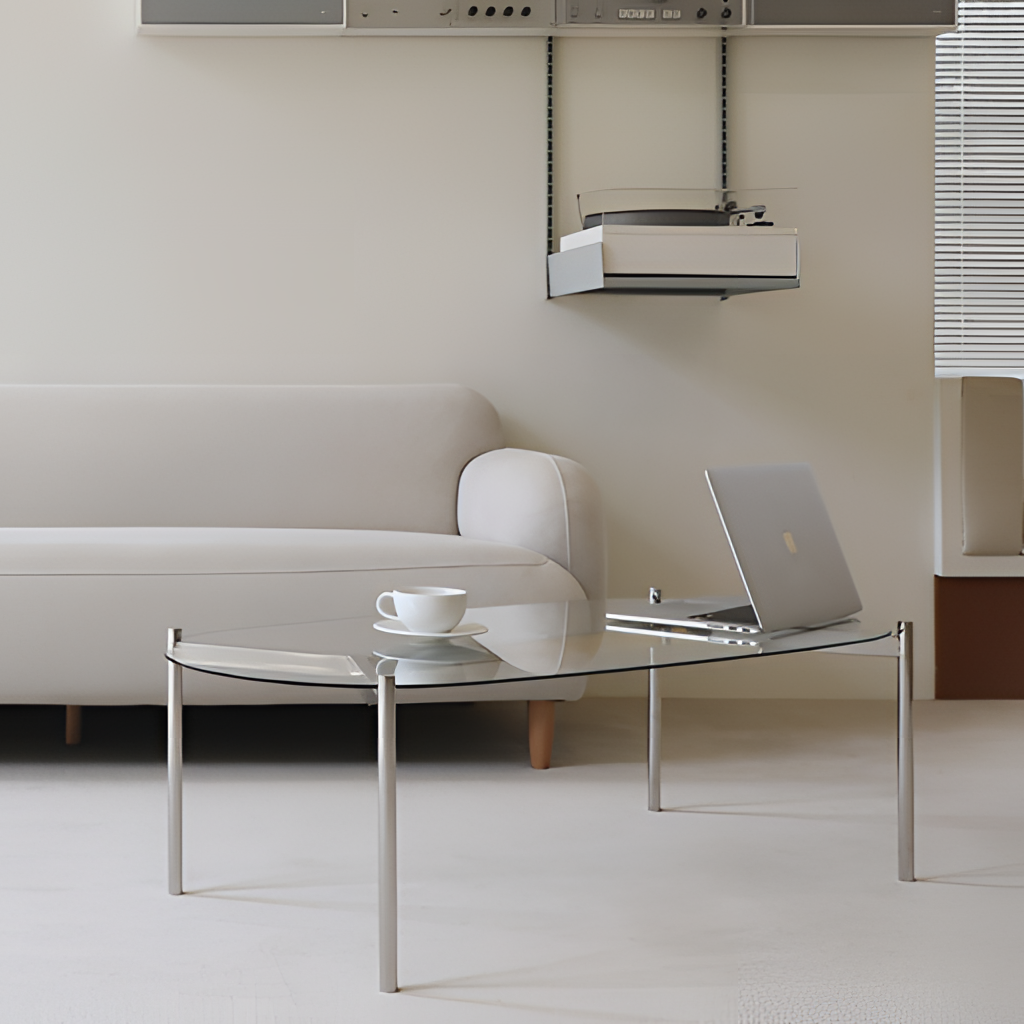
steel and glass coffee table, living room, minimalist, paint wallpaper, with solid pattern, carpet flooring